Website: lowes
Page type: review-order
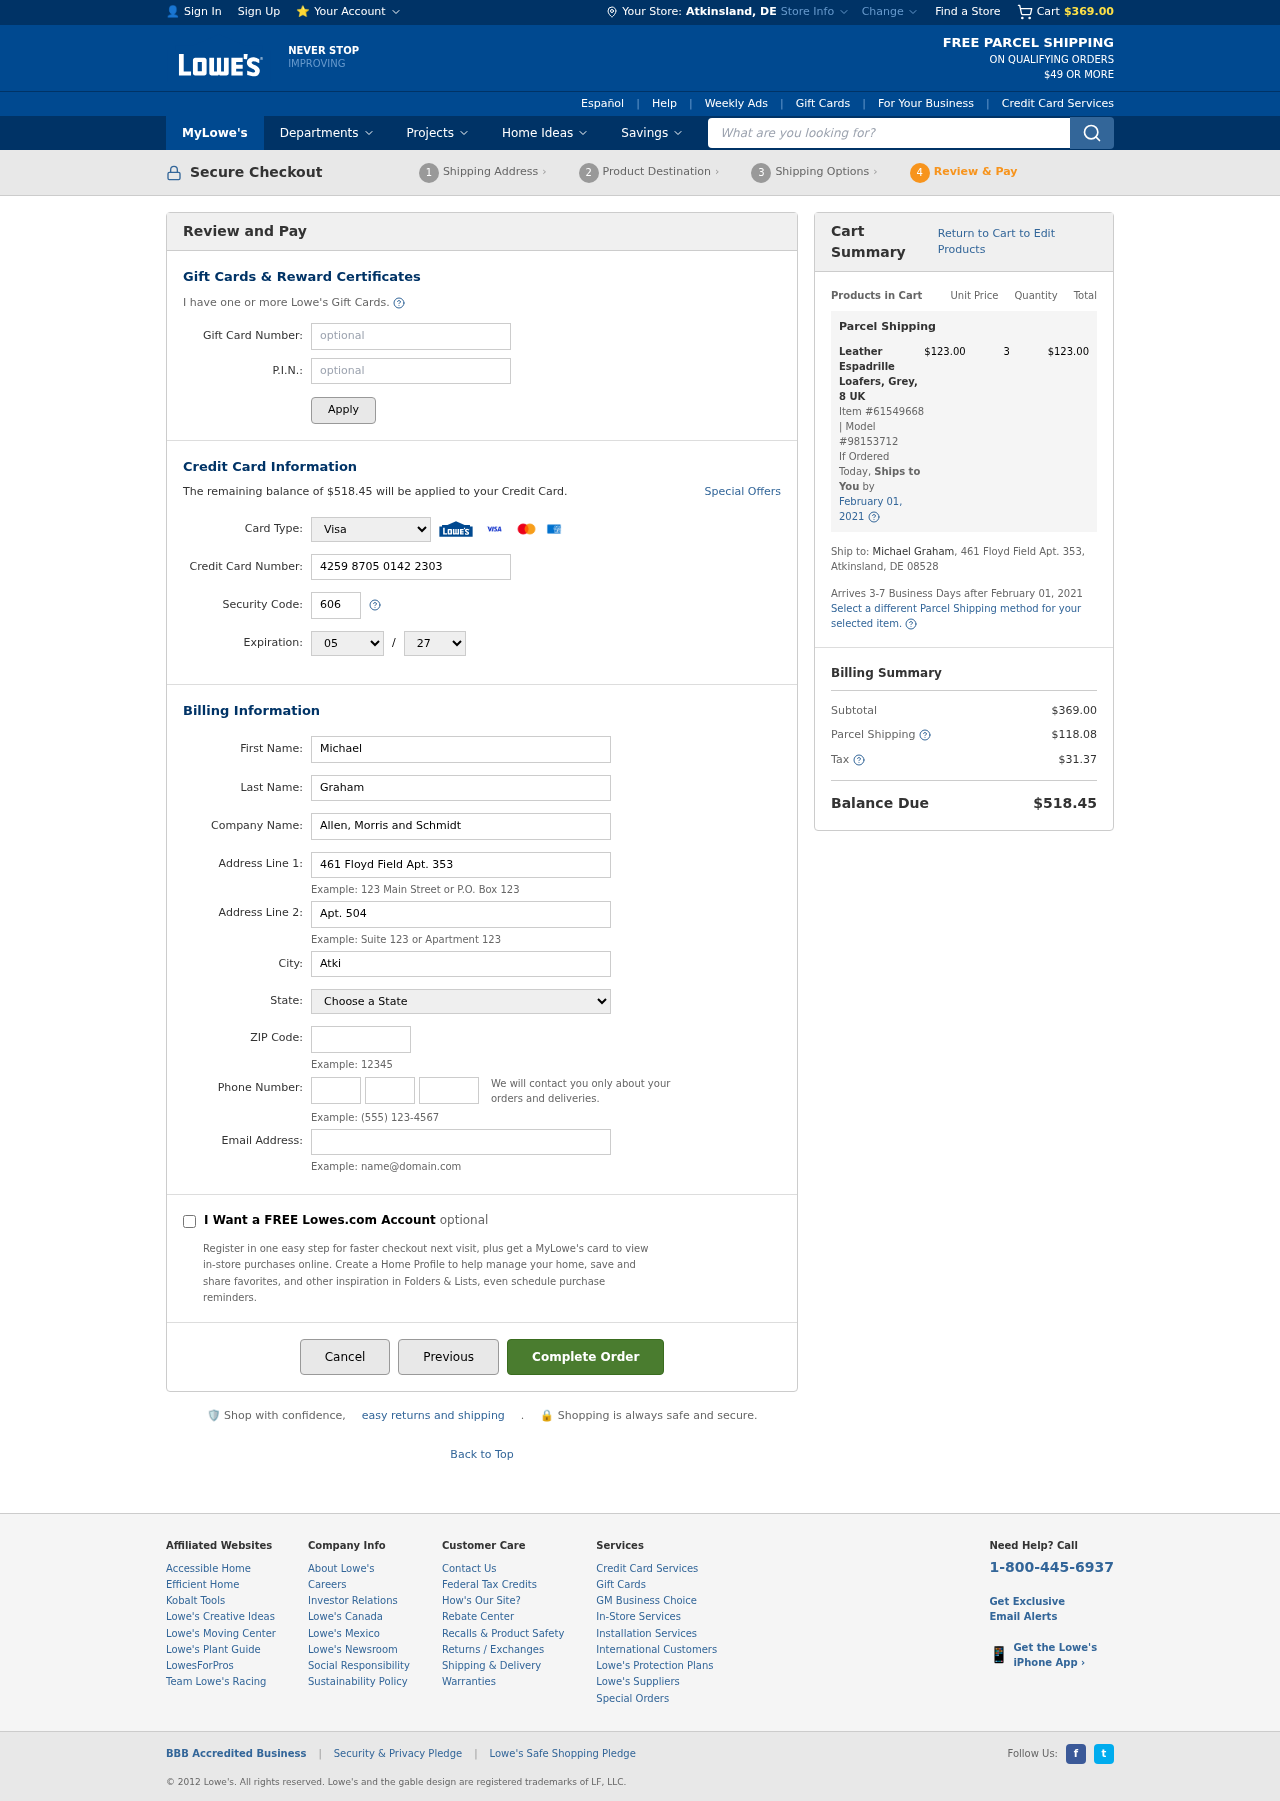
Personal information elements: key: PII_CARD_CVV
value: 606
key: PII_CARD_EXPIRY_MONTH
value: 05
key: PII_CARD_EXPIRY_YEAR
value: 27
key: PII_CARD_NUMBER
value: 4259 8705 0142 2303
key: PII_CARD_TYPE
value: Visa
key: PII_CITY
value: Atkinsland
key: PII_CITY_STATE
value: Atkinsland, DE
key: PII_COMPANY
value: Allen, Morris and Schmidt
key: PII_EMAIL
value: michael_graham@yahoo.com
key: PII_FIRSTNAME
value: Michael
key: PII_LASTNAME
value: Graham
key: PII_PHONE_AREA
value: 382
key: PII_PHONE_PREFIX
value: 314
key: PII_PHONE_SUFFIX
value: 0441
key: PII_POSTCODE
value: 08528
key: PII_STATE
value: Delaware
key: PII_STREET
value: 461 Floyd Field Apt. 353
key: PII_STREET2
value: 461 Floyd Field Apt. 353
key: PII_STREET2
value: Apt. 504
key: PII_FULLNAME2
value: Michael Graham
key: PII_CITY_STATE_ZIP2
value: Atkinsland, DE 08528
Product elements: key: PRODUCT1_NAME
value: Leather Espadrille Loafers, Grey, 8 UK
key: PRODUCT1_PRICE
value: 123
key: PRODUCT1_QUANTITY
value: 3
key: PRODUCT1_ITEM_NUMBER
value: Item #61549668
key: PRODUCT1_MODEL_NUMBER
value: Model #98153712
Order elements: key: ORDER_SUBTOTAL
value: $369.00
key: ORDER_BALANCE_DUE
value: $518.45
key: ORDER_SHIPPING_DATE
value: February 01, 2021
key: ORDER_ITEM_TOTAL
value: $123.00
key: ORDER_SHIPPING_DATE2
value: February 01, 2021
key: ORDER_SHIPPING_COST
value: $118.08
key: ORDER_TAX
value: $31.37
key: ORDER_TOTAL
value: $518.45
Search elements: key: HEADER_SEARCH
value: What are you looking for?